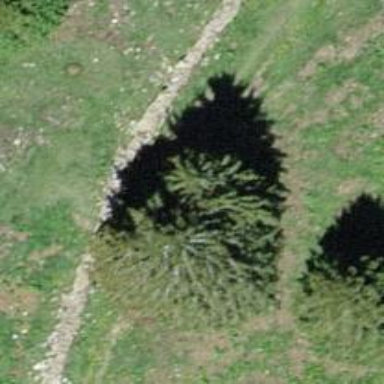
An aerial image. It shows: Needle-leaved tree in nature.